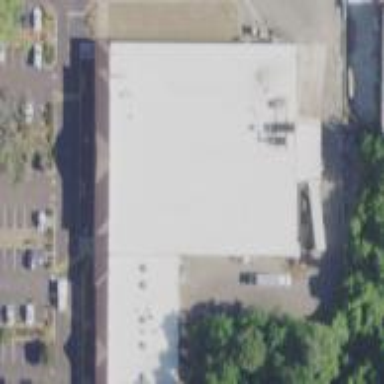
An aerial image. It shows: Supermarket building.